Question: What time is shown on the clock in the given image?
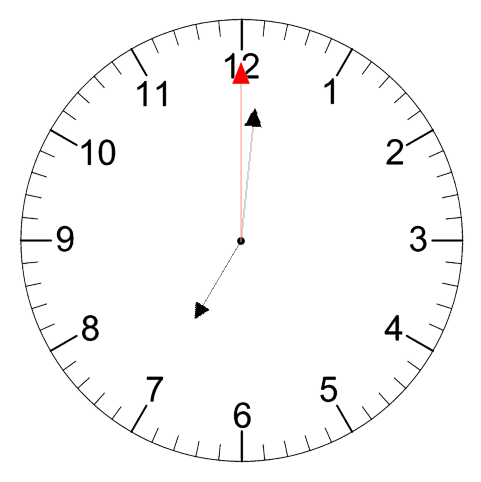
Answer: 07:01:00